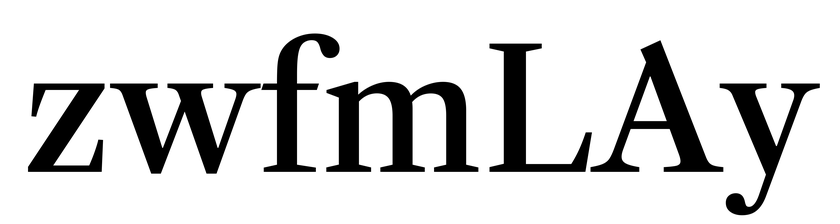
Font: LibreCaslonText_Medium